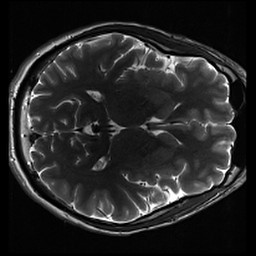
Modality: inplaneT2
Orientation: axial